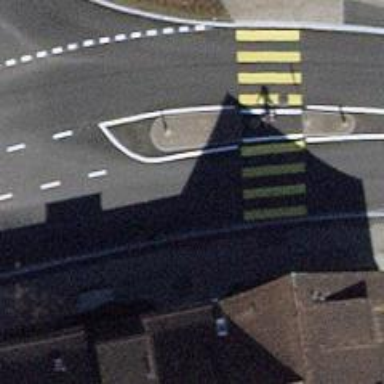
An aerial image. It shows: Secondary road with asphalt surface and sidewalks on both sides.